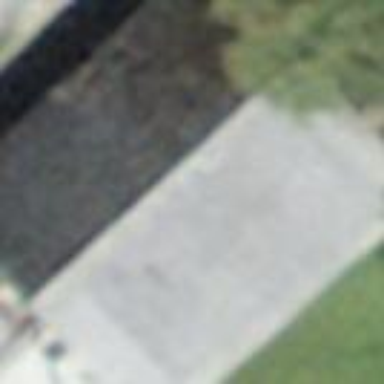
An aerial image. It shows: Barn.